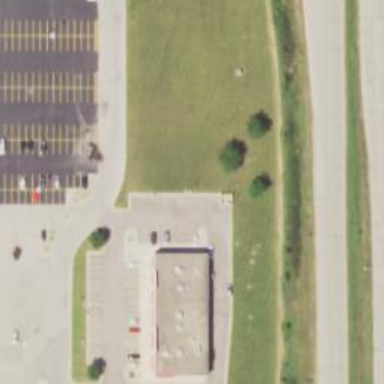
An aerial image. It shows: Parking area designated for retail purposes.